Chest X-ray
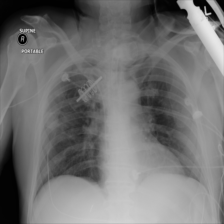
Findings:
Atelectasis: negative
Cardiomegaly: negative
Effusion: negative
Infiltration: negative
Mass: negative
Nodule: negative
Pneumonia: negative
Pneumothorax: negative
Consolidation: negative
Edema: negative
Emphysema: negative
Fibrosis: negative
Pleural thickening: negative
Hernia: negative